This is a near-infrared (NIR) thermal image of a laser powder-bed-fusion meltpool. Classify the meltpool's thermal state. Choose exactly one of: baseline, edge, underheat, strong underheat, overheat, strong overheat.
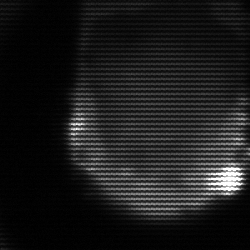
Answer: edge